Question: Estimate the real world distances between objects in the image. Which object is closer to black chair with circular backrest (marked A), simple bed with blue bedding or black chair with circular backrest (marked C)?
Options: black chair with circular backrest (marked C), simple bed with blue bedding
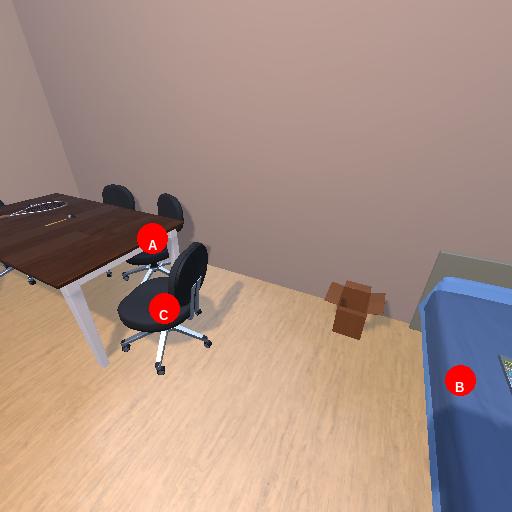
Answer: black chair with circular backrest (marked C)